The image is the raw acceleration waveform (amplitude versus time) of a rotating-machine vibration signal. Classify the rotor condition as one of: normal, misalignment, unbalance, looseness.
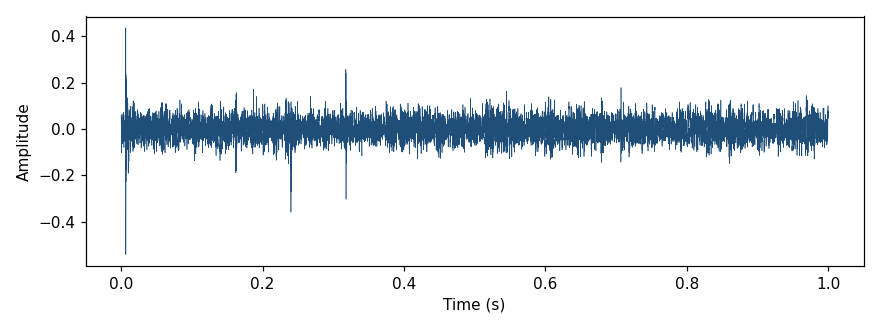
Answer: normal